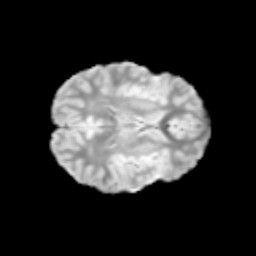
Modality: T2w
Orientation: axial
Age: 9
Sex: female
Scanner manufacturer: siemens
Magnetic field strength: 3 T
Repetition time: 3.8 s
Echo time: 0.07 s